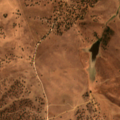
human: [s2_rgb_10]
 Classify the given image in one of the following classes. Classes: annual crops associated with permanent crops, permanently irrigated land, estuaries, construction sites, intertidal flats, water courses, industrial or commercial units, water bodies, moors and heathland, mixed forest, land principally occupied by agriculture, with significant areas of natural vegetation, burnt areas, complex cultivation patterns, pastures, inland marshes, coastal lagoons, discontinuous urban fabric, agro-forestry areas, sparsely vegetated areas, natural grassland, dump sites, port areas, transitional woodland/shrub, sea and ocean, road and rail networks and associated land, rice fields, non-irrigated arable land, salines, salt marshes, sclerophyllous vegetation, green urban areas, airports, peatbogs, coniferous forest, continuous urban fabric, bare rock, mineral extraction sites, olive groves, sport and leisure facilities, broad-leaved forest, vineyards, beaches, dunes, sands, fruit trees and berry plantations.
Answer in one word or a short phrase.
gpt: pastures, agro-forestry areas